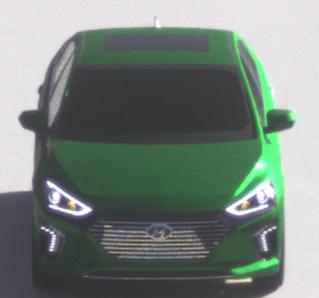
Make: Hyundai
Model: IONIQ Hybrid
Detailed model: IONIQ (AE) Hybrid
Model produced from: 2016/10
Model produced until: 2018/08
Doors: 5
Color: green
Road condition: dry road
Daytime: morning or afternoon
Contrast: high contrast